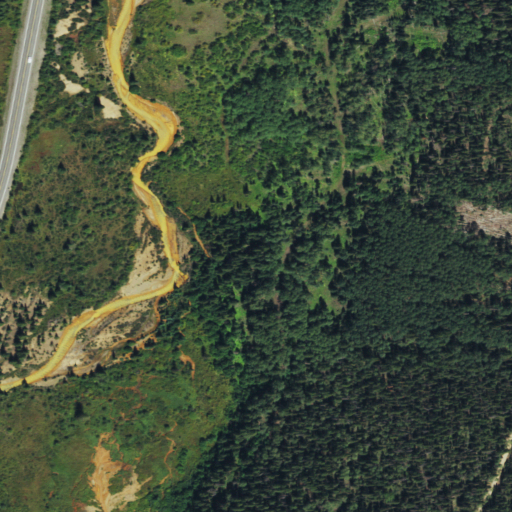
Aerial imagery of valley in Colorado named Avarado Gulch containing evergreen forest, woody wetlands, deciduous forest, mixed forest, herbaceous wetlands, open development, low intensity development, and medium intensity development